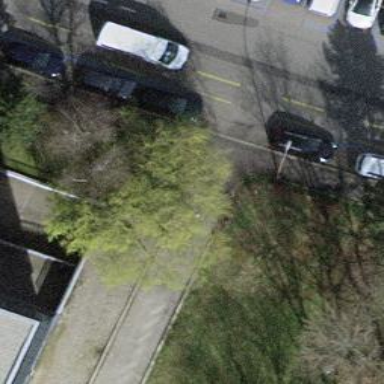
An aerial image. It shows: Driveway tunnel.